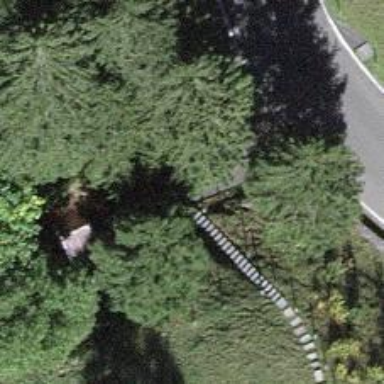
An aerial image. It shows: Path.